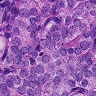
Metastatic tissue present: yes